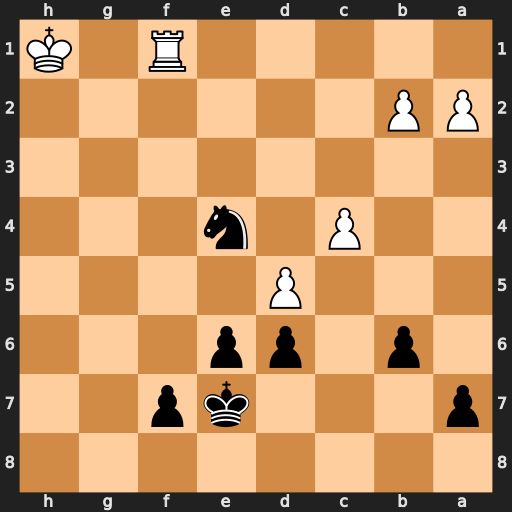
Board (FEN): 8/p3kp2/1p1pp3/3P4/2P1n3/8/PP6/5R1K
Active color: b
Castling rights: -
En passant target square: -
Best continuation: Ng3+ Kg2 Nxf1